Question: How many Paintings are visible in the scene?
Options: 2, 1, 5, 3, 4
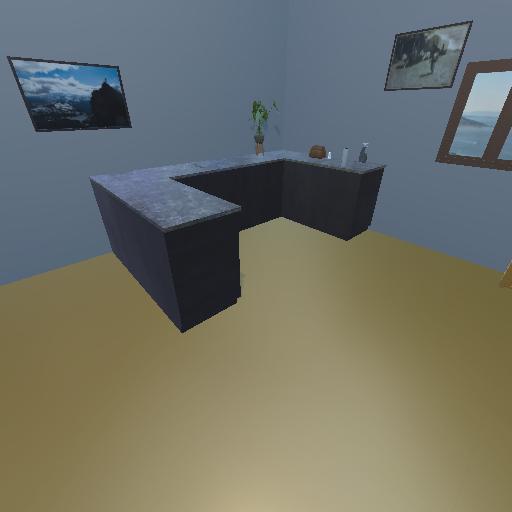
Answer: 2